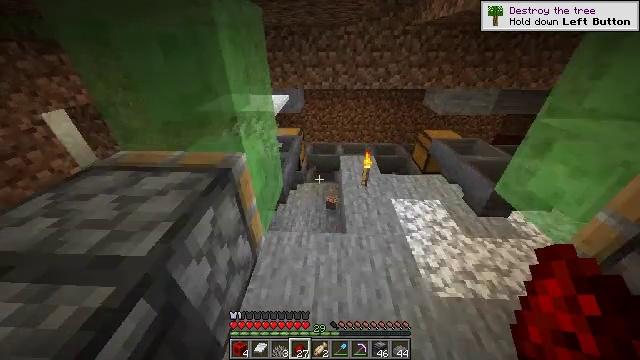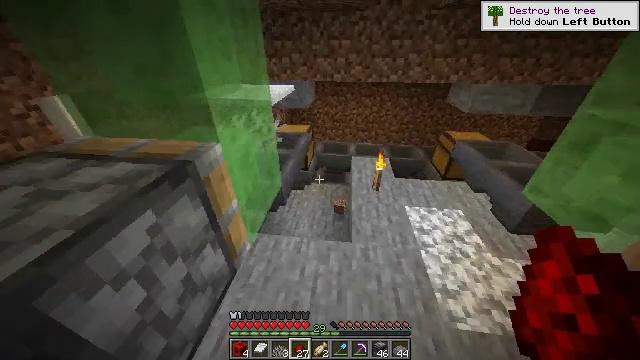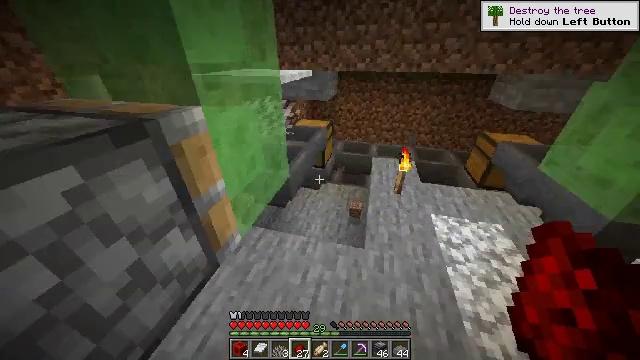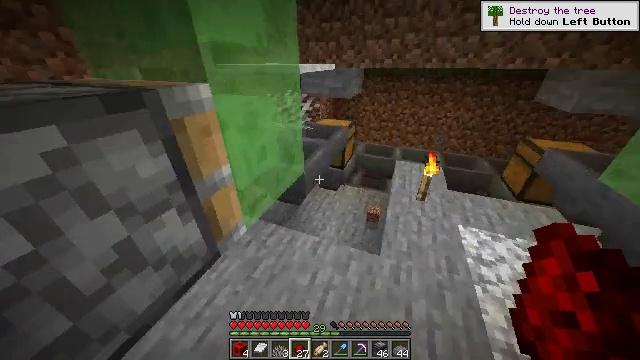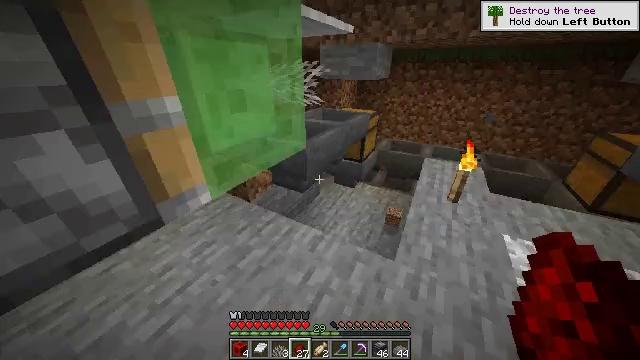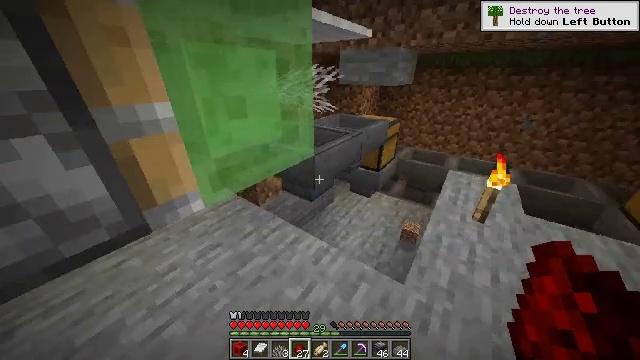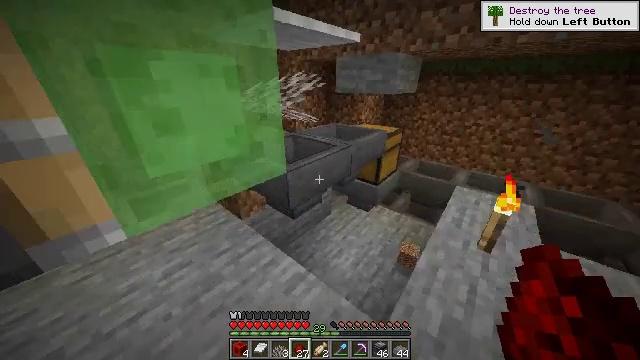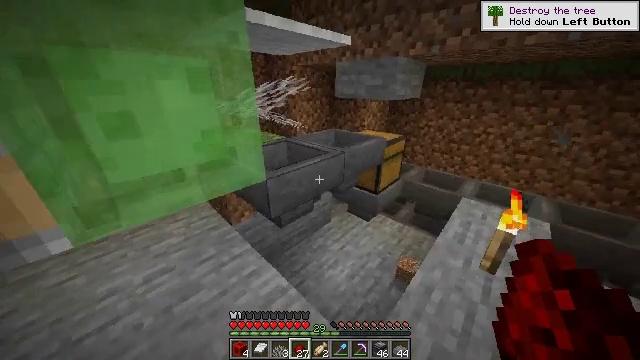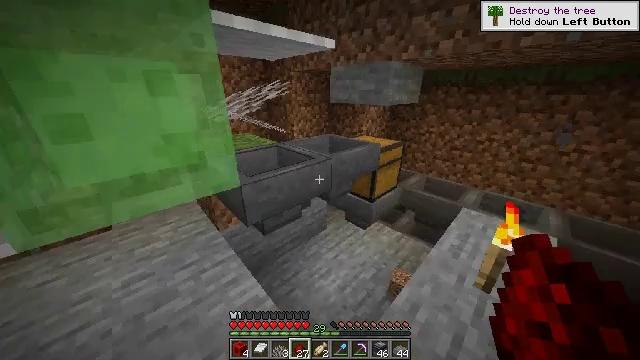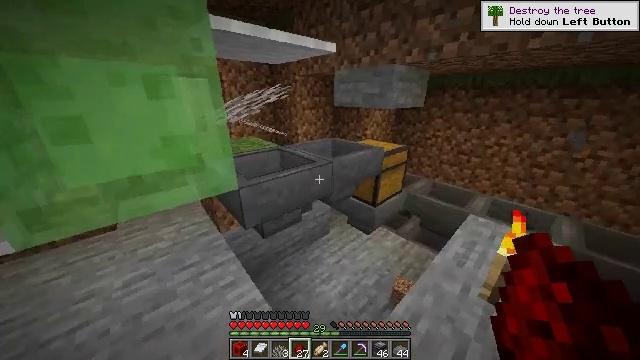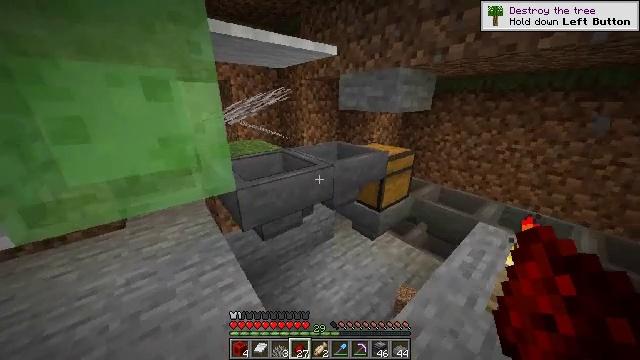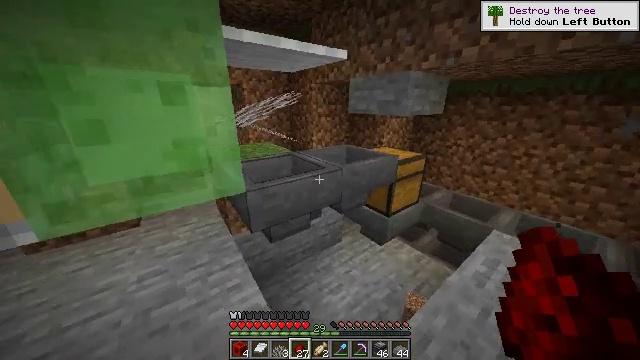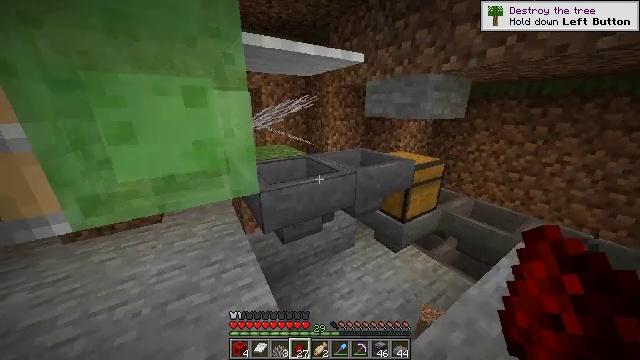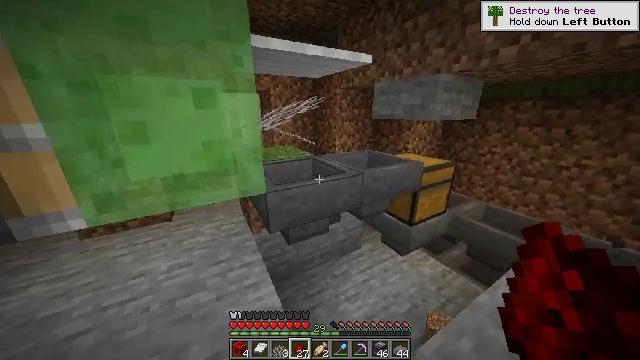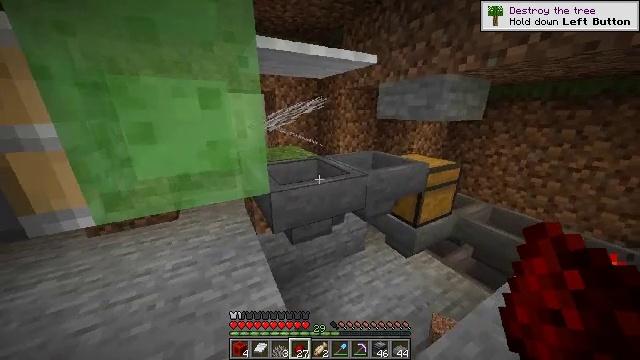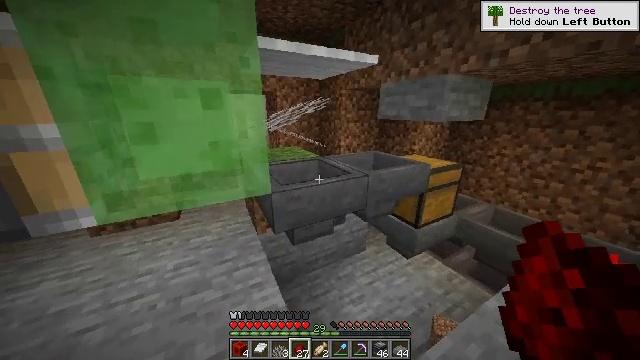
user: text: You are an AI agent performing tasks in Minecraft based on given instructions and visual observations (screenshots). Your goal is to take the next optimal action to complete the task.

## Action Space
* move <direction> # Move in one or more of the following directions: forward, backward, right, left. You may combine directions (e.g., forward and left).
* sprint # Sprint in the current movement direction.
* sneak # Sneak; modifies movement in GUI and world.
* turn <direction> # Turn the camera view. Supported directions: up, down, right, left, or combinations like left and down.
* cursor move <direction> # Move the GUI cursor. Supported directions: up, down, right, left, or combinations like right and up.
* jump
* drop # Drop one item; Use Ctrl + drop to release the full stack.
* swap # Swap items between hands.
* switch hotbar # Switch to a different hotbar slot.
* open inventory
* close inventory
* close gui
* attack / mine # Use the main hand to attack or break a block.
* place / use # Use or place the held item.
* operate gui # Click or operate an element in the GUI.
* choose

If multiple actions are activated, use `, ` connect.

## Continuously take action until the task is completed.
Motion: motion action
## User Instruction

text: Collect the observer.
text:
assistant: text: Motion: move forward and move right, turn left
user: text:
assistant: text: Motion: move forward and move right, turn left and up
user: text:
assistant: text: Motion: move forward and move right, turn left and up
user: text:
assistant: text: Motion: move forward and move right, turn left and up
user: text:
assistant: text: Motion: move forward and move right, turn left and up
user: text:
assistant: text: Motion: move forward and move right, turn left and up
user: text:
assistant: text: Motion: move right, turn left and up
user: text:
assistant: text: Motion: turn left and up
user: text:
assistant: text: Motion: turn left
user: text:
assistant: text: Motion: turn left and up
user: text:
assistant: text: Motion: turn left
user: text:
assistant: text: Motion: turn left
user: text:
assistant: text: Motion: turn left
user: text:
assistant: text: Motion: turn left
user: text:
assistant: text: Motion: no_op
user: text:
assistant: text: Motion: no_op
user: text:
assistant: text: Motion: no_op
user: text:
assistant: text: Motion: no_op
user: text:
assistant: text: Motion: no_op
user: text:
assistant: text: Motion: turn left
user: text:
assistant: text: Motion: turn left
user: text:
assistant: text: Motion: turn left
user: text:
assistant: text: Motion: turn left
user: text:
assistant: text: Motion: turn left
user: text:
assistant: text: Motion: turn left
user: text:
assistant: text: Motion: turn left
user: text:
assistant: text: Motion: no_op
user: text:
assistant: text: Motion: no_op
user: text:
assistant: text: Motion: no_op
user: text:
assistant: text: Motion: no_op